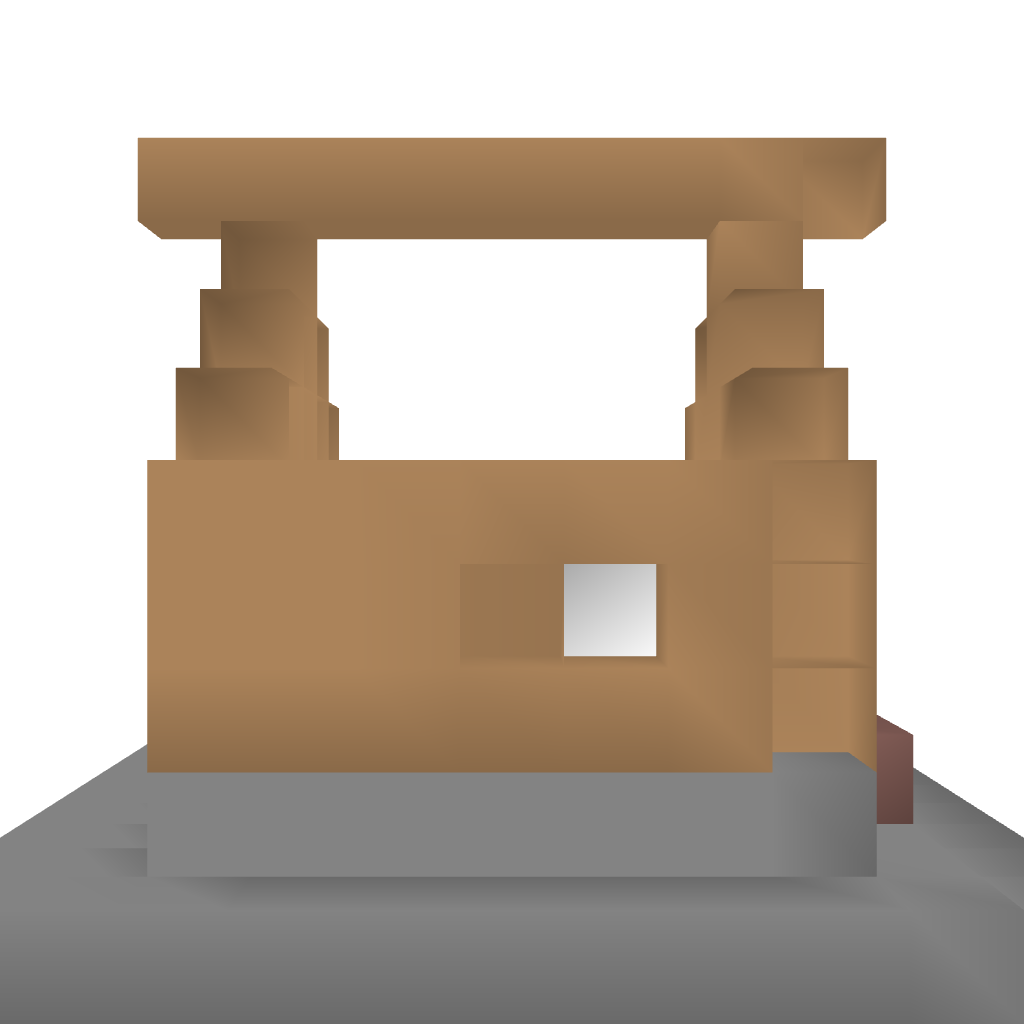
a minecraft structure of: Ultima Online Housing - Small Wooden House bad low quality